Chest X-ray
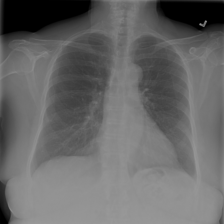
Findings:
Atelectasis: negative
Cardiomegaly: negative
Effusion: negative
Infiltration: negative
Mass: negative
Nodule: positive
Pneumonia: negative
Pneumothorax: negative
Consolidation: negative
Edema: negative
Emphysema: negative
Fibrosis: negative
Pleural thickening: negative
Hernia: negative